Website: bh-photo
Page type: receipt
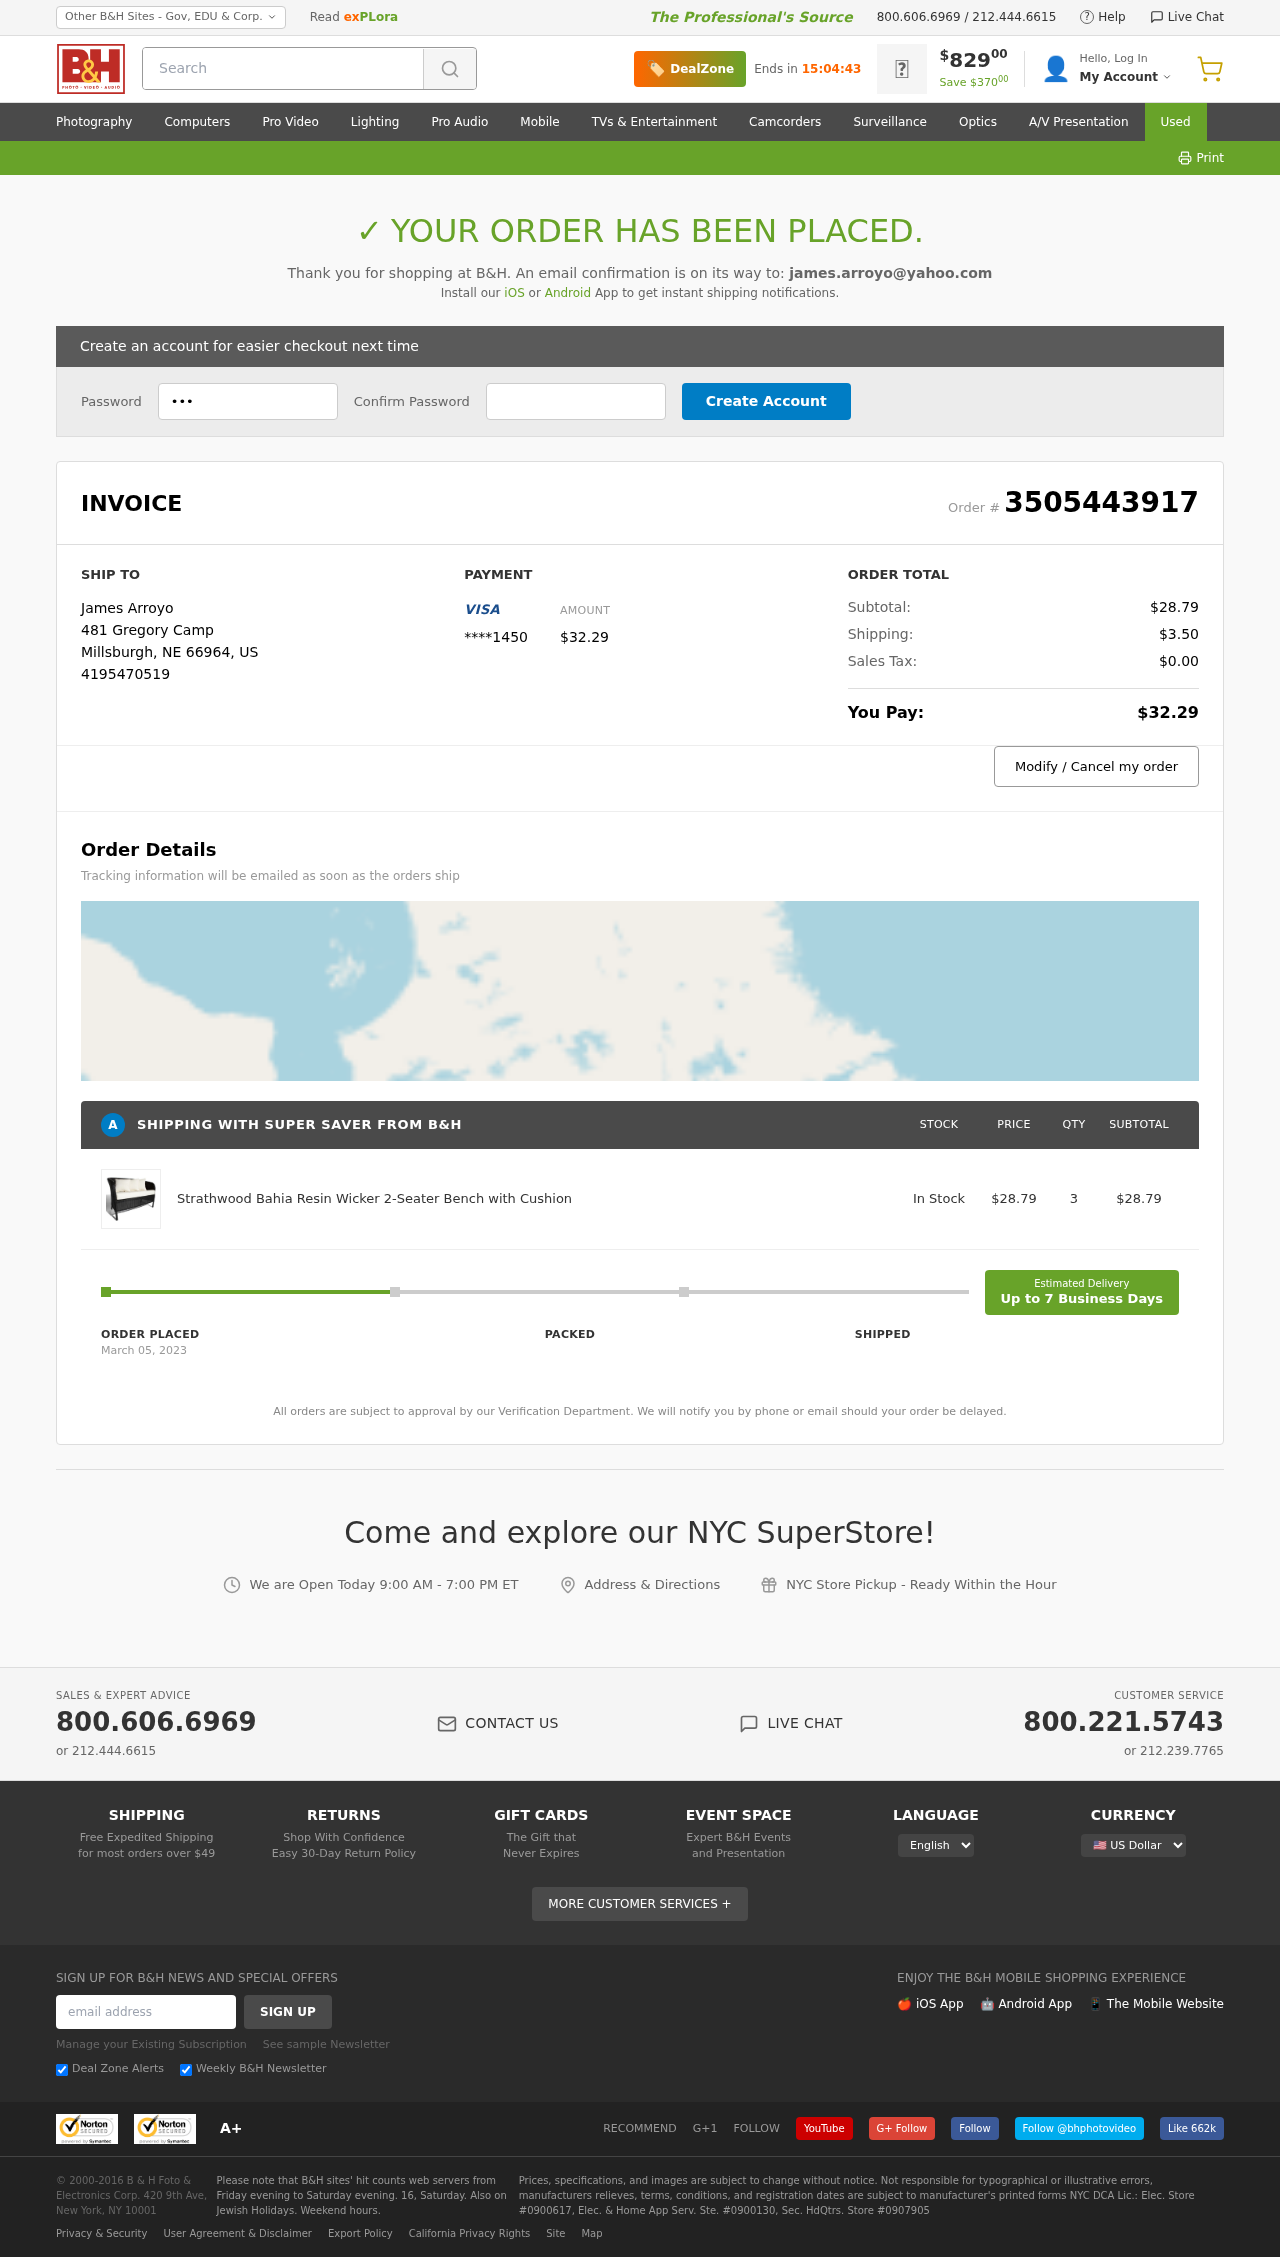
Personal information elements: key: PII_CARD_LAST4
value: ****1450
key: PII_CITY
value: Millsburgh
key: PII_COUNTRY_CODE
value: US
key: PII_EMAIL
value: james.arroyo@yahoo.com
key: PII_FULLNAME
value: James Arroyo
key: PII_PHONE
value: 4195470519
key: PII_POSTCODE
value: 66964
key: PII_STATE_ABBR
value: NE
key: PII_STREET
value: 481 Gregory Camp
Product elements: key: PRODUCT1_NAME
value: Strathwood Bahia Resin Wicker 2-Seater Bench with Cushion
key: PRODUCT1_PRICE
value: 28.79
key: PRODUCT1_QUANTITY
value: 3
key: PRODUCT1_SUBTOTAL
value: $28.79
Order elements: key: ORDER_ID
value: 3505443917
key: ORDER_TOTAL
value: $32.29
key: ORDER_SUBTOTAL
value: $28.79
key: ORDER_SHIPPING_COST
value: $3.50
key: ORDER_TAX
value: $0.00
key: ORDER_DATE
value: March 05, 2023
Search elements: key: HEADER_SEARCH
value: Search